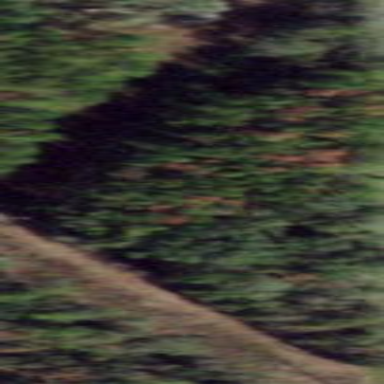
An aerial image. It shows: Mixed woodland area with various types of leaves.